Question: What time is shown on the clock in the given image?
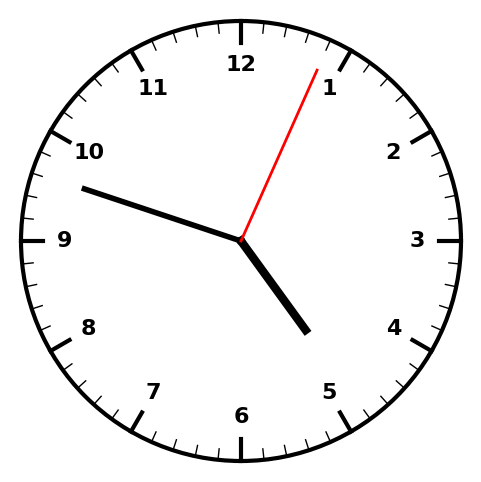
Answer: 04:48:04